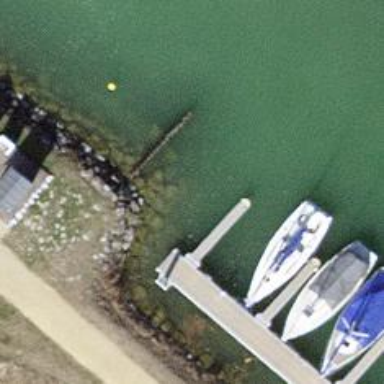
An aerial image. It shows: Man-made pier.